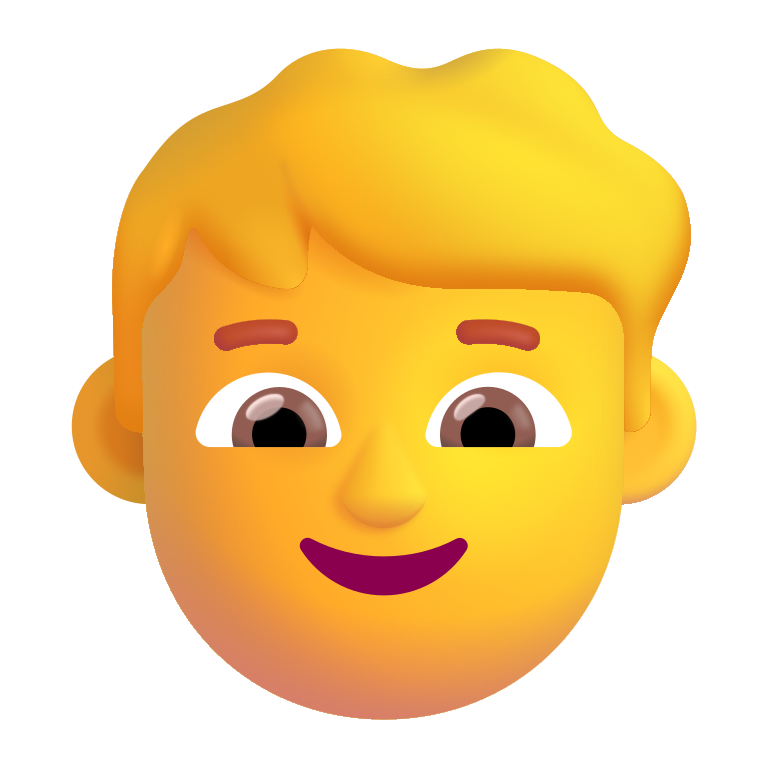
boy color default